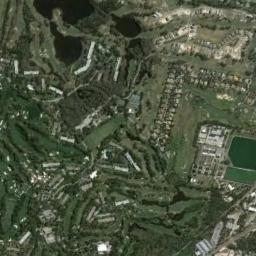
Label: golf_course